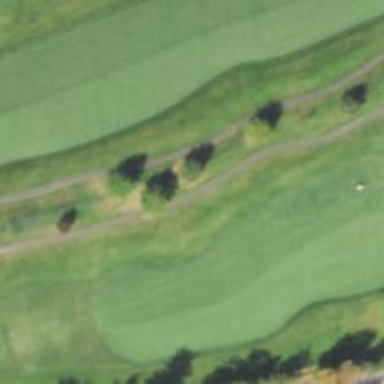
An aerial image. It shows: Service road used as golf cart path.